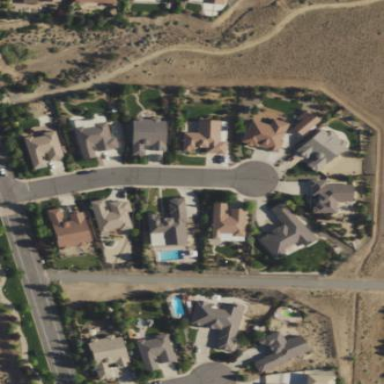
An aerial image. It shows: Single-family residential area.